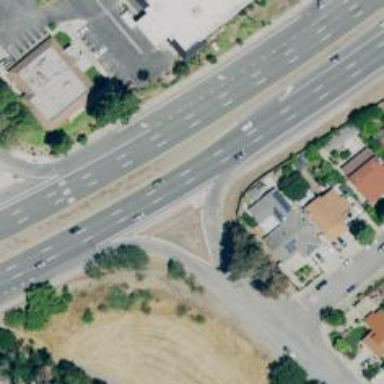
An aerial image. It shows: Trunk link highway.